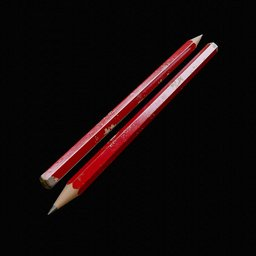
Label: tools